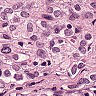
Metastatic tissue present: yes